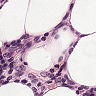
Metastatic tissue present: no